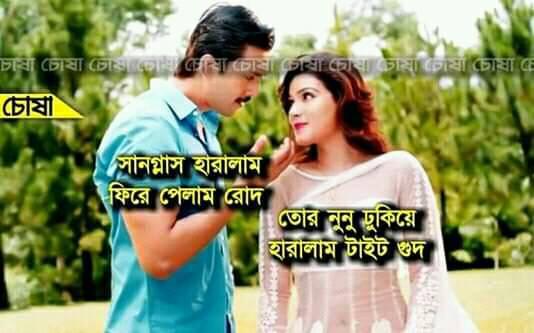
Caption: সানগ্লাস হারালাম ফিরে পেলাম রোদ    তোর নুনু ঢুকিয়ে হারালাম টাইট গুদ
Label: hate